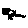
Label: cat